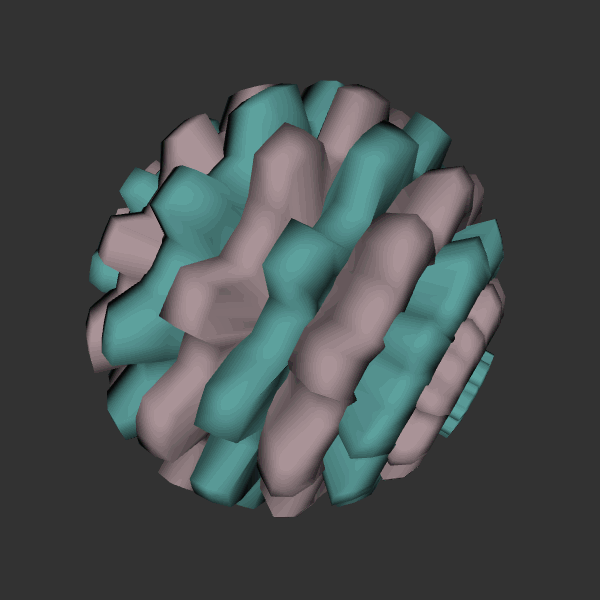
Background: dark